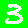
Digit: 3